Aerial crown-view tile of a tropical tree (Barro Colorado Island, Panama), acquired 20250414:
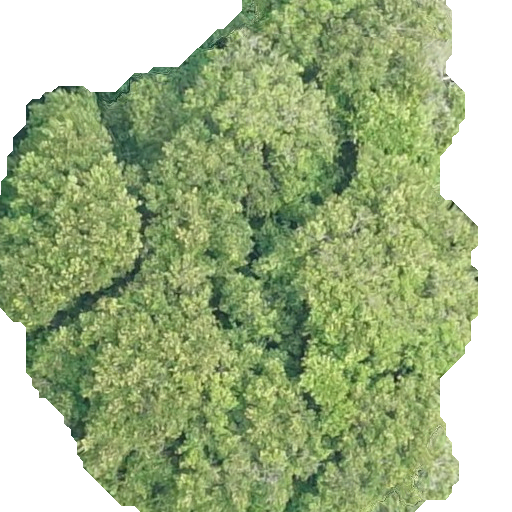
Species: Prioria copaifera
GBIF accepted scientific name: Prioria copaifera
Crown area: 330.212 m²